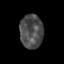
Tissue: skin
Cell type: Epithelial cells
Senescence score: 0.2743
Nuclear area (px): 766
Mean DAPI intensity: 76.709